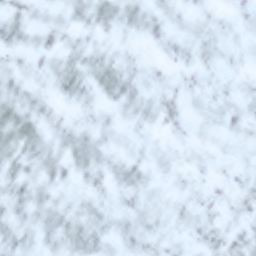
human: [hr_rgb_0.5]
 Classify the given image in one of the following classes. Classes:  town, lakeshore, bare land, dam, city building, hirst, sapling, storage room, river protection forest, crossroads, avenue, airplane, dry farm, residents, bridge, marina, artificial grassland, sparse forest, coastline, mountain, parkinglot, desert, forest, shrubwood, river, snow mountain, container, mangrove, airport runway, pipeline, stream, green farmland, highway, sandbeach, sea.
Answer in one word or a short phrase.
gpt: snow mountain